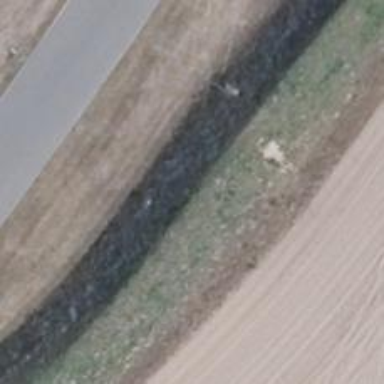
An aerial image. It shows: Embankment has been constructed as man-made feature.